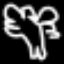
Label: angel